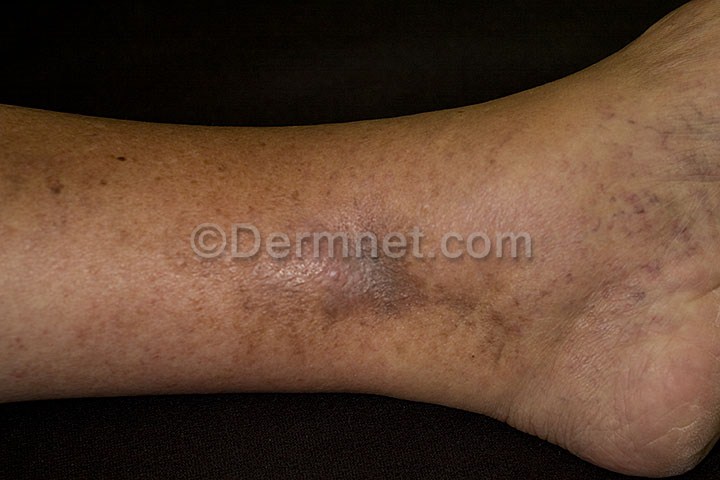
Disease: Eczema Photos